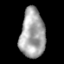
Tissue: lung
Cell type: Epithelial cells
Senescence score: 0.2029
Nuclear area (px): 1185
Mean DAPI intensity: 165.838